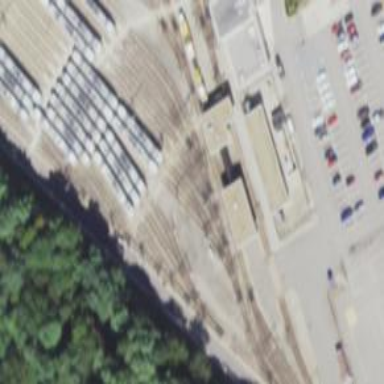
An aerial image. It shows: Light rail yard with electrified contact lines.